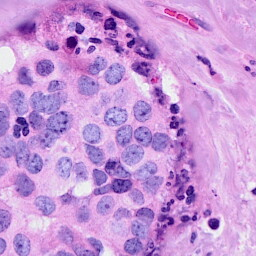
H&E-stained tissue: Breast